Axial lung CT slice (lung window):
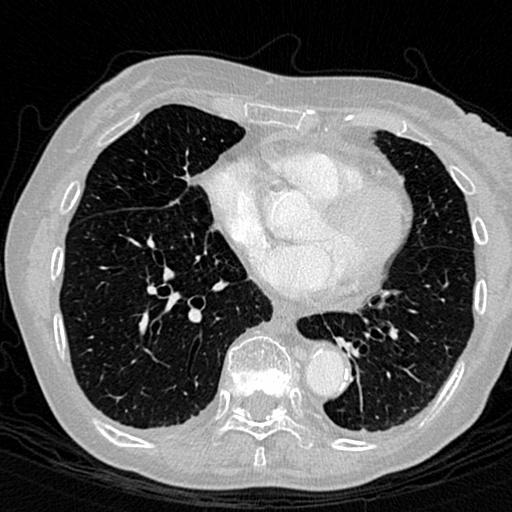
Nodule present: no